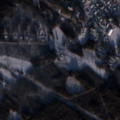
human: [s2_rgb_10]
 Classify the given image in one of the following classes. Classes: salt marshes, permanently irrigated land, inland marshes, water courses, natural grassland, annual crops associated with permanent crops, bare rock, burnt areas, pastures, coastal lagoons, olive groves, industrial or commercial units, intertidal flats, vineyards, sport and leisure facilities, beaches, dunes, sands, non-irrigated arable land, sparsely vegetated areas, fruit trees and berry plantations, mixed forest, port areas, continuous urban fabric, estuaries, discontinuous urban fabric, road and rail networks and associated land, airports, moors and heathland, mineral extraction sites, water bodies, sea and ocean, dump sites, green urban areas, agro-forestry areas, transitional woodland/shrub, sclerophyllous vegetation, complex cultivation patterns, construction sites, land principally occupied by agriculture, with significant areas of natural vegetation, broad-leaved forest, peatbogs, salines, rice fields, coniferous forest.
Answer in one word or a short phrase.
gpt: discontinuous urban fabric, coniferous forest, mixed forest, transitional woodland/shrub